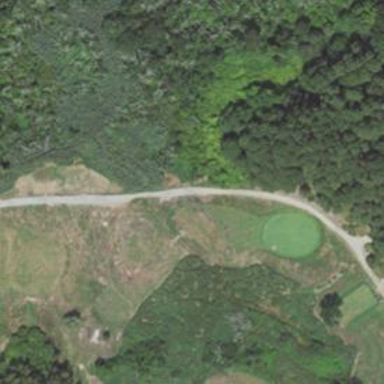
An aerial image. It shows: Viaduct bridge over golf cart path.